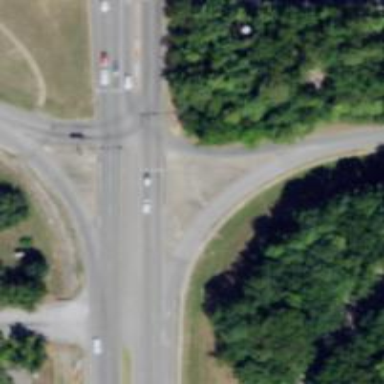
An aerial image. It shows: Trunk link highway.